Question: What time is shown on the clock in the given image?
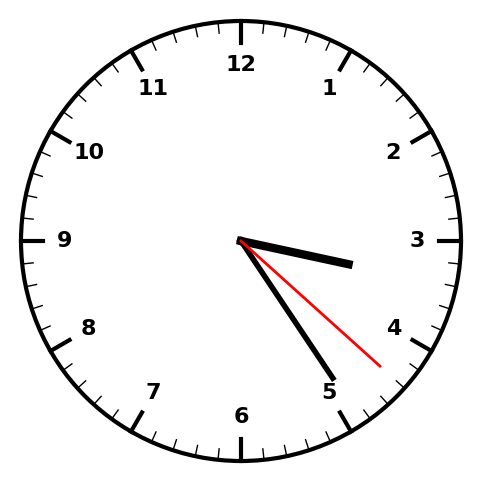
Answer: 03:24:22